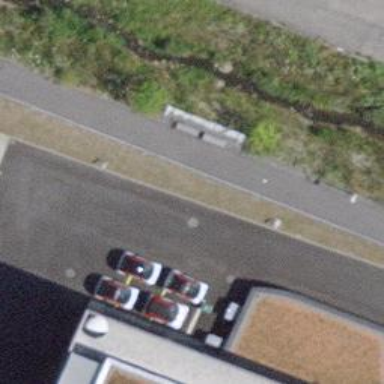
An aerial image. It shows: Brown bench in the vicinity.